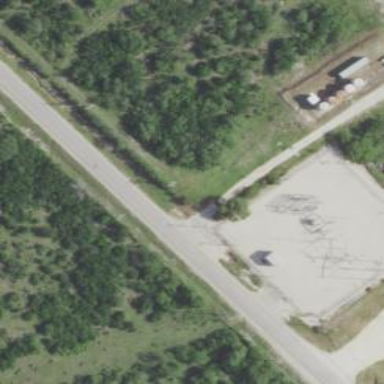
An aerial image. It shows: Distribution level power substation surrounded by fence.